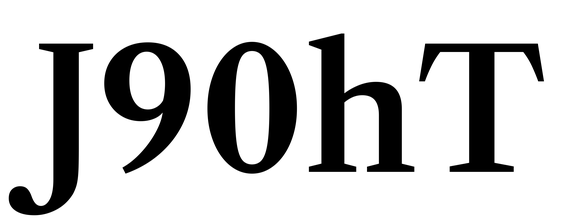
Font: LibreCaslonText_SemiBold